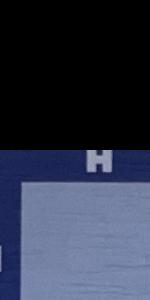
Label: Empty